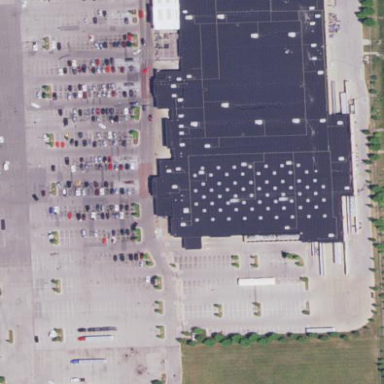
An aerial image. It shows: Retail area.